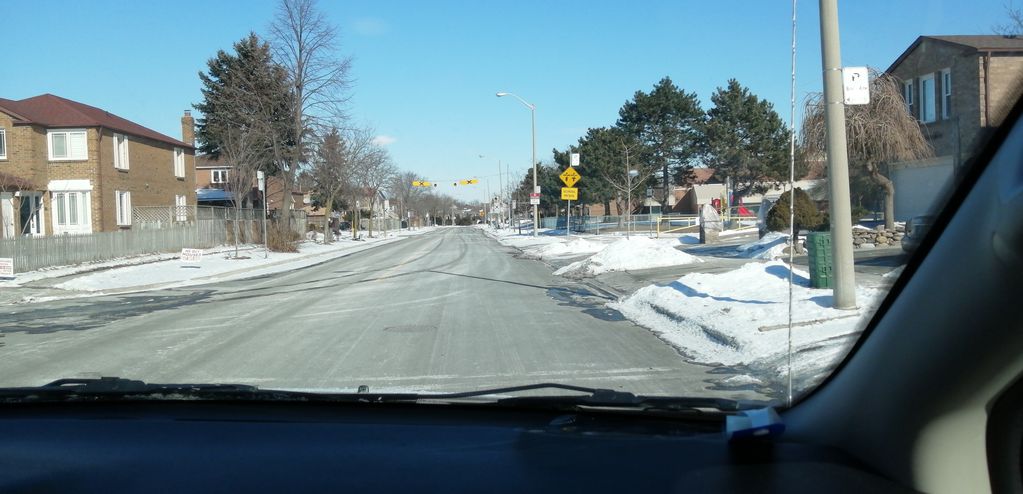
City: toronto